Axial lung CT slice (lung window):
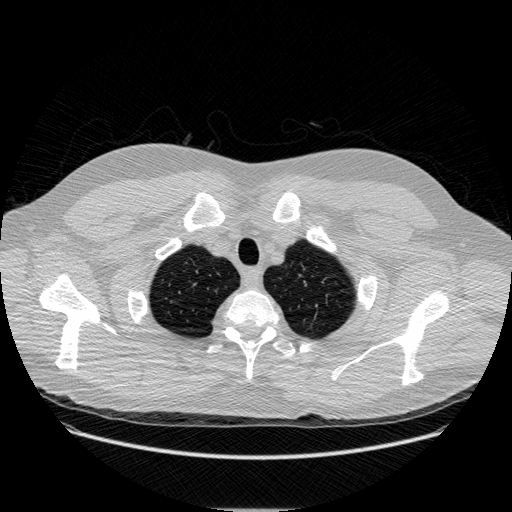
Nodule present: no